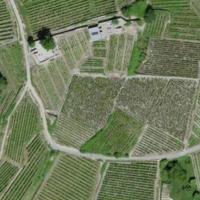
EUNIS habitat code: 40
Species observed at this site:
Prunus mahaleb
Veronica hederifolia
Prunus spinosa
Vitis vinifera
Hedera helix